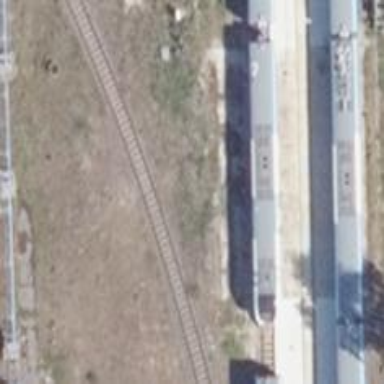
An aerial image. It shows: Rail spur service.